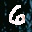
Label: 6